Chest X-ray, PA view. Patient: 51 years old, sex M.
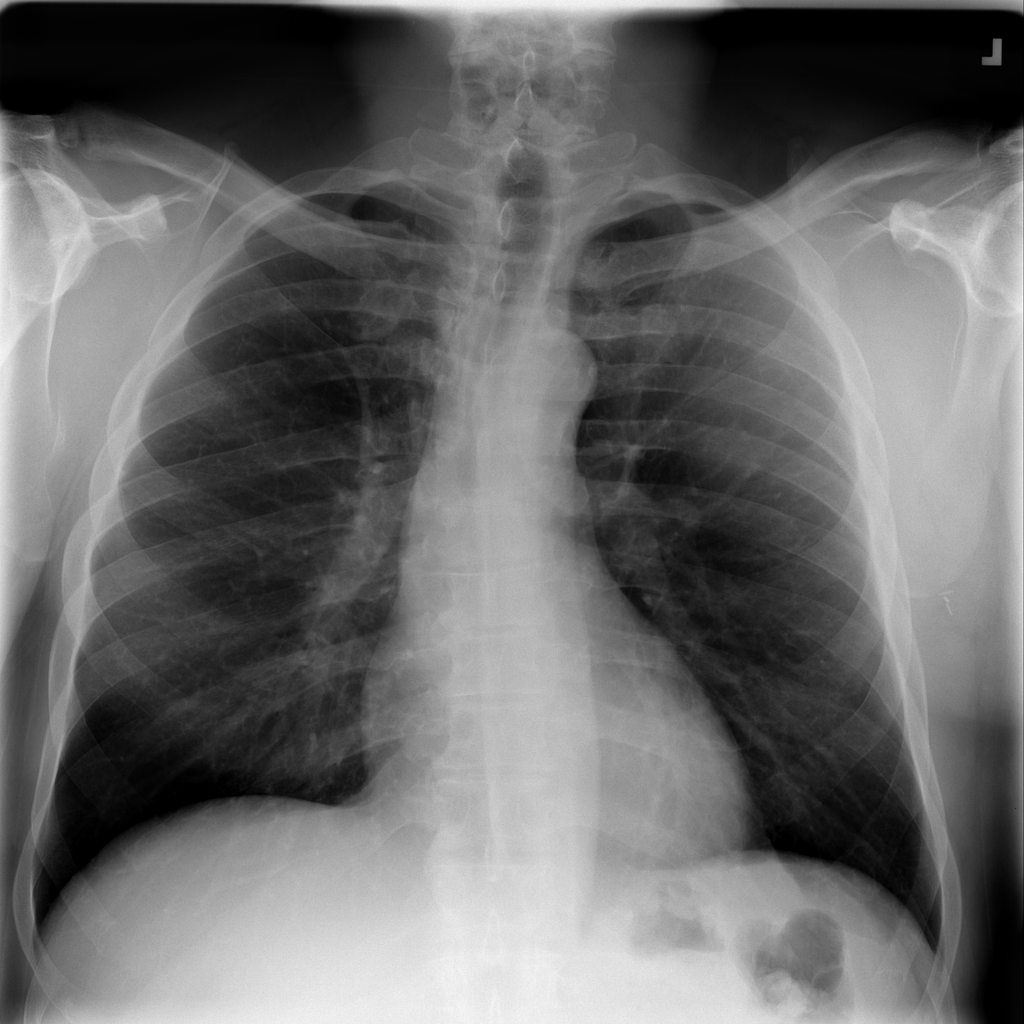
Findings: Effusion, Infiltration